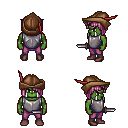
a pixel art fantasy rpg character, male body template, orc, green skin, steel chest armor, magenta pants, pink pageboy hairstyle, leather cap, maroon shoes, dagger, four views (front, back, left, right), 2x2 character sprite sheet, small pixel art, hard edges, no anti-aliasing